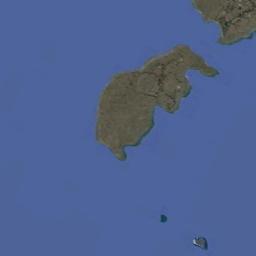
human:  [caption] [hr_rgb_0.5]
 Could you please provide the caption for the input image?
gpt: The island is surrounded by water .

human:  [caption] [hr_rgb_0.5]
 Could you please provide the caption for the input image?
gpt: The irregularly shaped island is surrounded by blue water, And the island has a green and yellow-brown color with a small island next to it .

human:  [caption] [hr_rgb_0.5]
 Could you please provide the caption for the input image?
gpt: The island on the left is several times as large as the island on the right .

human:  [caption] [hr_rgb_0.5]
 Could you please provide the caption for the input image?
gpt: A big island and two small islands are surrounded by light blue waters .

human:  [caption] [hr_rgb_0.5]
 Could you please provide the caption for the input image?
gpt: The brown island is on a blue sea .